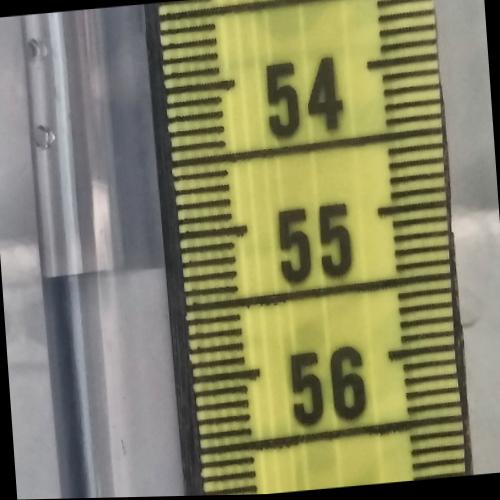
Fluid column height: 55.2 cm